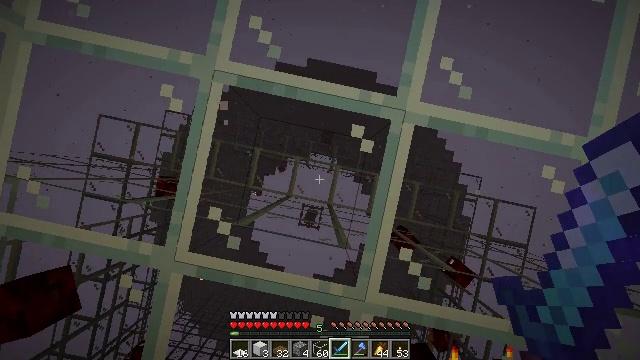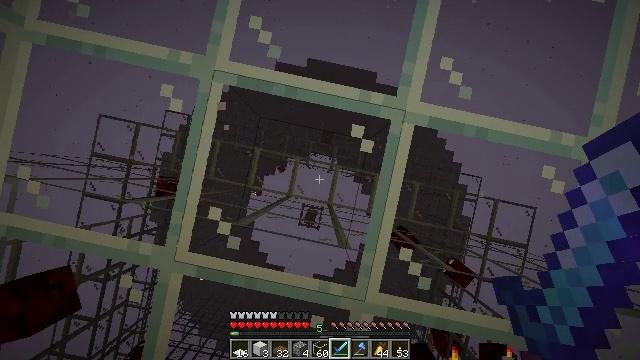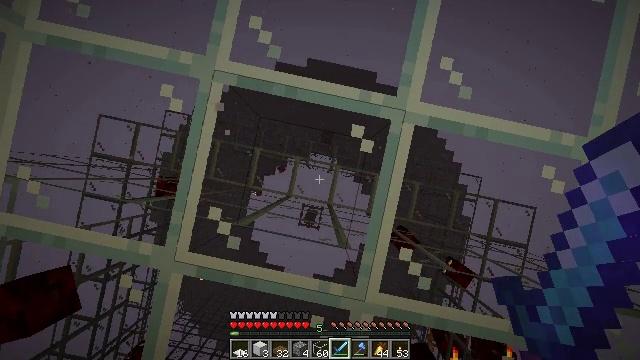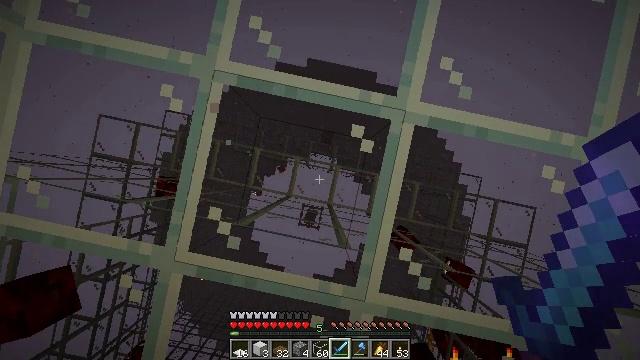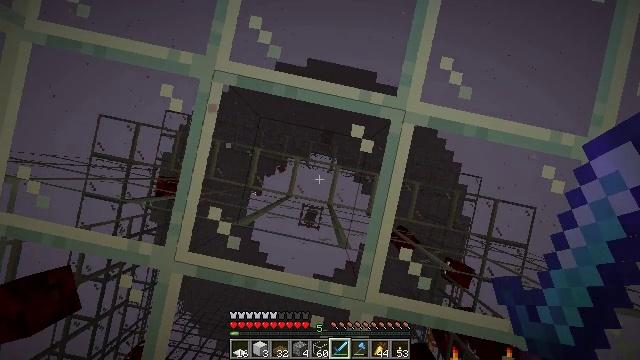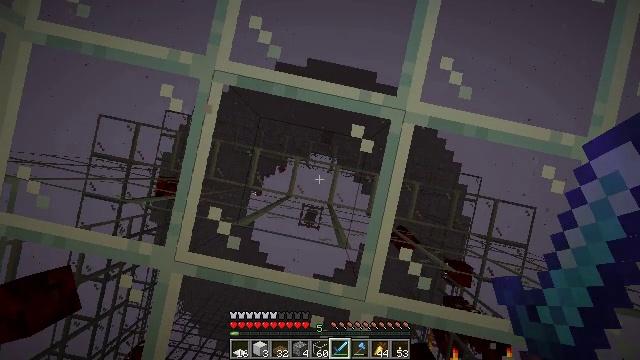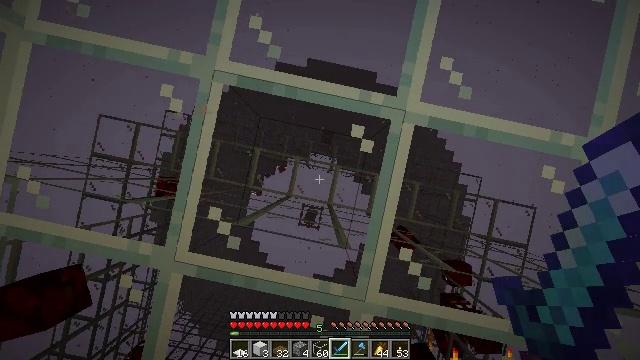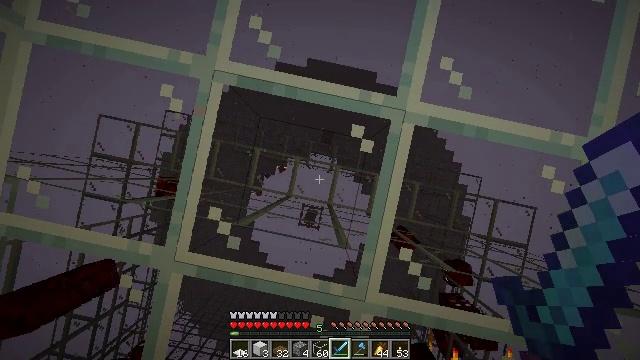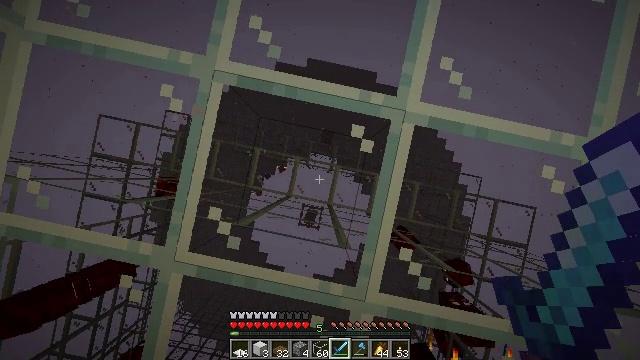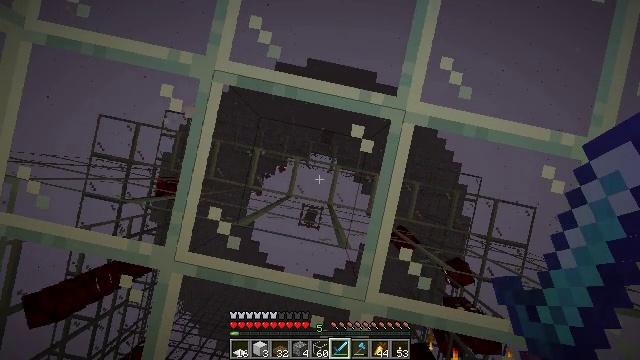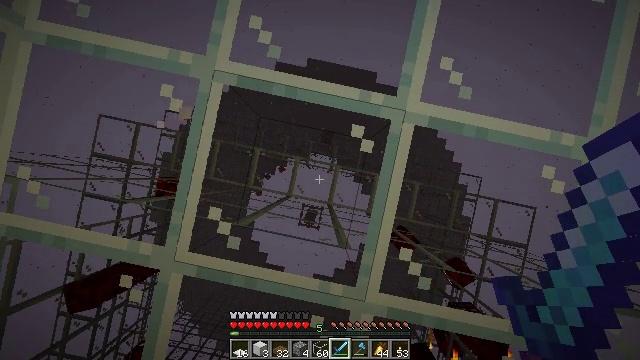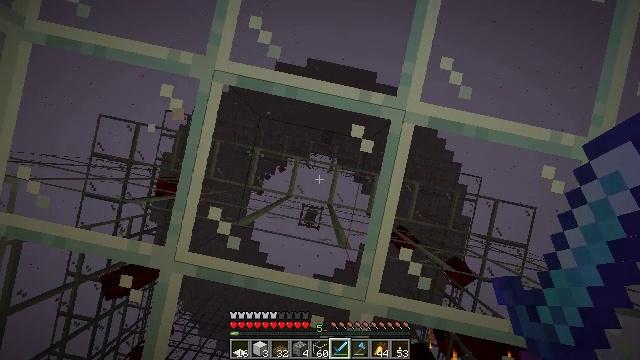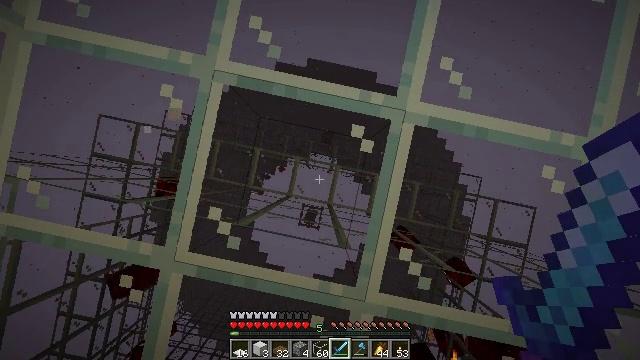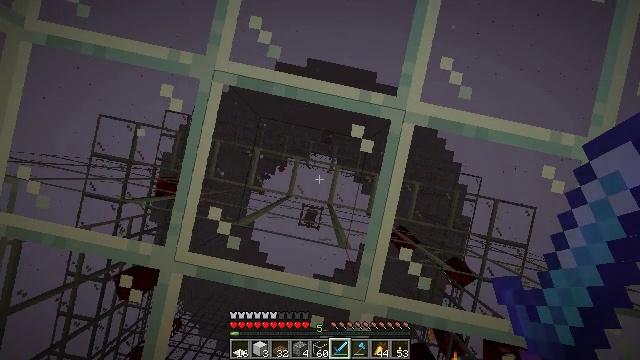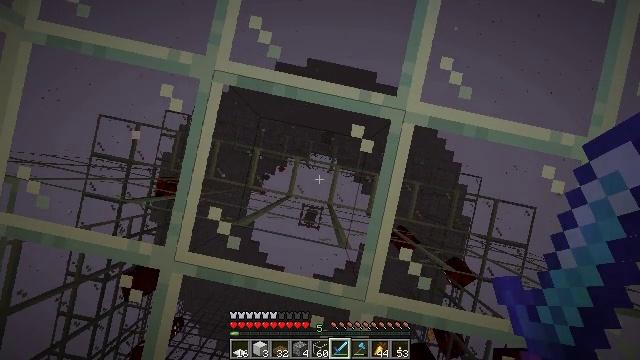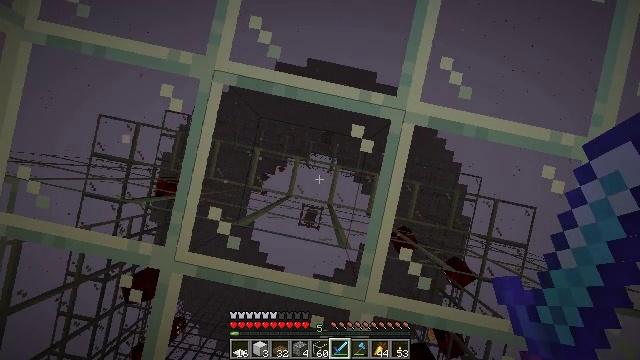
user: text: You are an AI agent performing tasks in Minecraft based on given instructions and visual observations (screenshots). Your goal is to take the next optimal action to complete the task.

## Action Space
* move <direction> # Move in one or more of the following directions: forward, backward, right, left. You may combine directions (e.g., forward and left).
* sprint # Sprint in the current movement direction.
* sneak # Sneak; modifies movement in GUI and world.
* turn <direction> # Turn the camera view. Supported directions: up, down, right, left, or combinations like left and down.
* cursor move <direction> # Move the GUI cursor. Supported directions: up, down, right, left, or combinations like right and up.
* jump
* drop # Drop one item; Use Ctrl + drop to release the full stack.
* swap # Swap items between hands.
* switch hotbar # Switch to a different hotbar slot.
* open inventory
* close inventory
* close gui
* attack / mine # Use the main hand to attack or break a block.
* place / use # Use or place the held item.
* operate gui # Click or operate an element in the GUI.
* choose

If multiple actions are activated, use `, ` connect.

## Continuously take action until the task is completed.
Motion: motion action
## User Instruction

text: Hunt the magma cube.
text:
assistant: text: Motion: no_op
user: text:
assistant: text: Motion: no_op
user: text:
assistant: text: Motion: no_op
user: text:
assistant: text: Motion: no_op
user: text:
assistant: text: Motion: no_op
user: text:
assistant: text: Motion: no_op
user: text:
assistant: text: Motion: no_op
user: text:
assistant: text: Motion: no_op
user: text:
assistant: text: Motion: no_op
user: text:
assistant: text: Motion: no_op
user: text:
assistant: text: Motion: no_op
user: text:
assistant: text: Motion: no_op
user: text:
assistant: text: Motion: no_op
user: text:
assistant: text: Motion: no_op
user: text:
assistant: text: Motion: no_op
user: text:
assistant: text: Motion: no_op
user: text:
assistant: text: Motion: no_op
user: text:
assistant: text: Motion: no_op
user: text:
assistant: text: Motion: no_op
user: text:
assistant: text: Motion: no_op
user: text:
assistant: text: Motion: no_op
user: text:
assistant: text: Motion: no_op
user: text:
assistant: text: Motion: turn left and down
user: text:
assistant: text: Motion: turn left and down
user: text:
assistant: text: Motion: turn left and down
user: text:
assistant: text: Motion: turn down
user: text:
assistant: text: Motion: turn down
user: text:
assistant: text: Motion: turn down
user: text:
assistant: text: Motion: turn down
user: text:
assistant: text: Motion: turn down